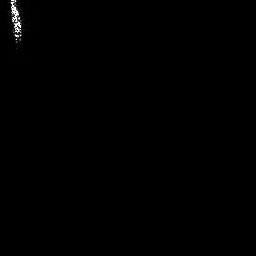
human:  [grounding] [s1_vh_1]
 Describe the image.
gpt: In the satellite image, there is  <ref>1 medium ship </ref> <box>[[3, 0, 7, 17, 0]]</box> located at top left.